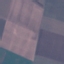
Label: AnnualCrop